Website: apple
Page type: billing-address
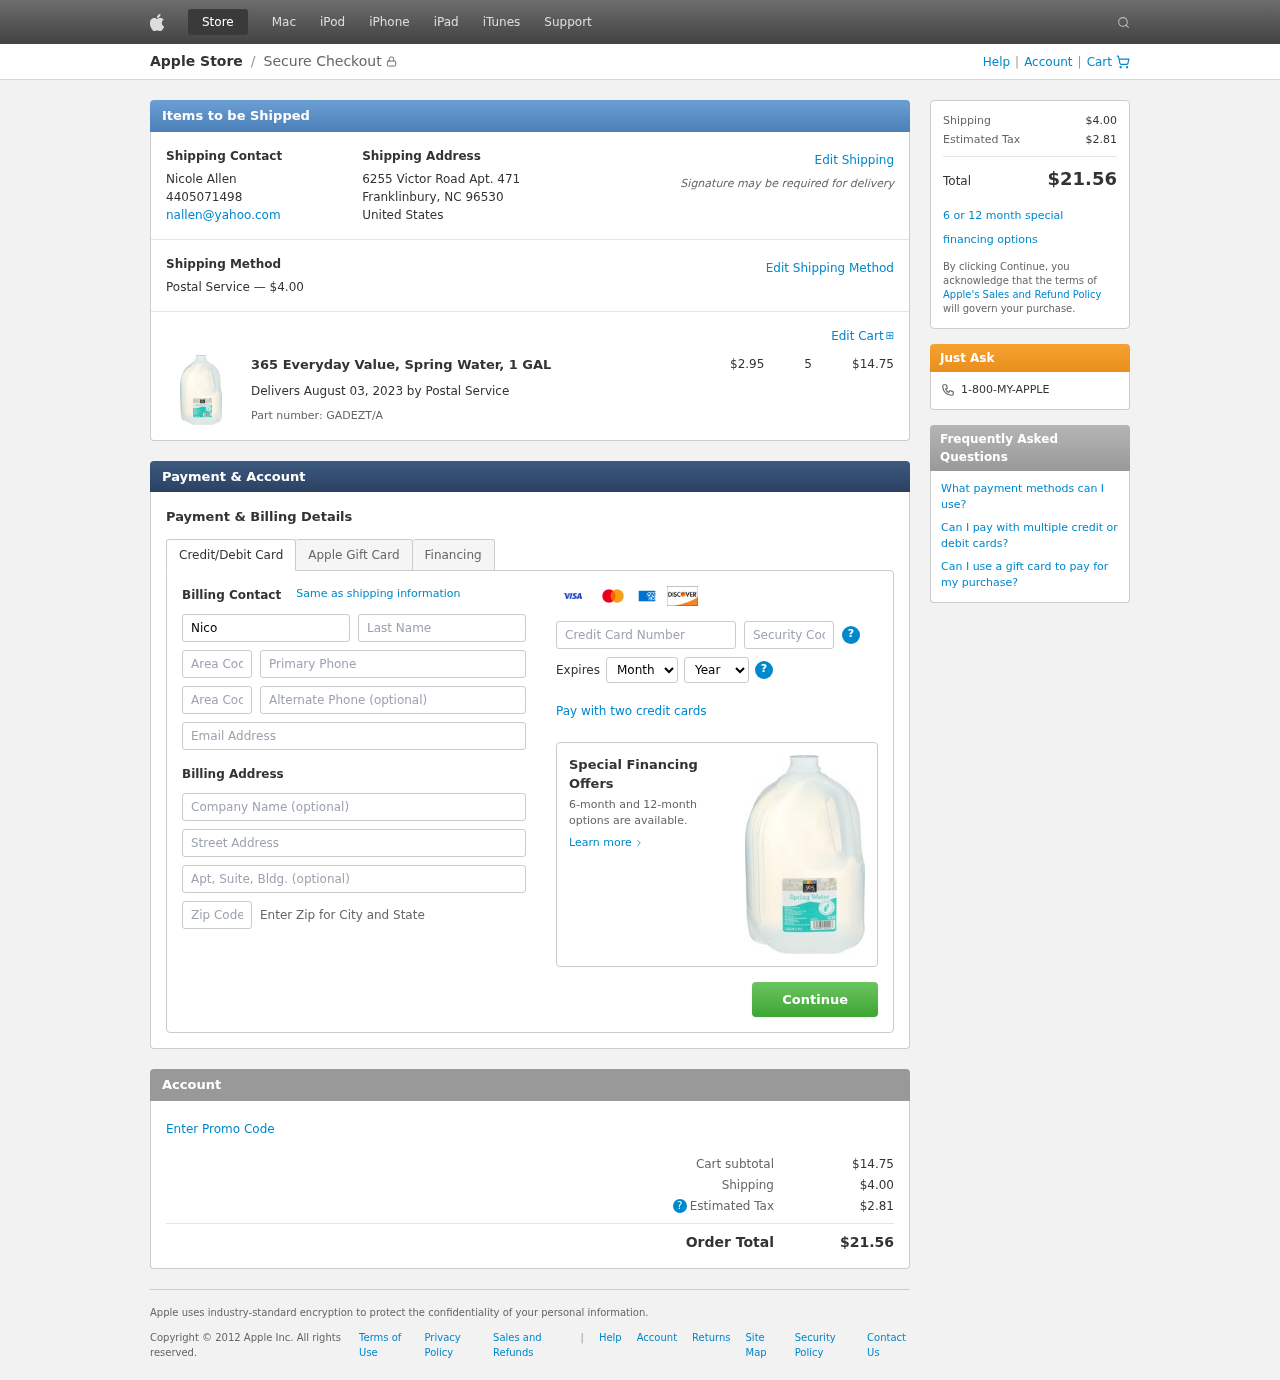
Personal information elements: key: PII_CARD_CVV
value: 709
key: PII_CARD_EXPIRY_MONTH
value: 04
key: PII_CARD_EXPIRY_YEAR
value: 28
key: PII_CARD_NUMBER
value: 5372 0695 0089 0086
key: PII_CITY_STATE_ZIP
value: Franklinbury, NC 96530
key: PII_COMPANY
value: Smith, Morgan and Burch
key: PII_COUNTRY
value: United States
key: PII_EMAIL
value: nallen@yahoo.com
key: PII_FIRSTNAME
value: Nicole
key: PII_FULLNAME
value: Nicole Allen
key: PII_LASTNAME
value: Allen
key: PII_PHONE
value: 4405071498
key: PII_PHONE_AREA
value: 440
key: PII_POSTCODE2
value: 65810
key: PII_STREET
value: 6255 Victor Road Apt. 471
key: PII_STREET2
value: Suite 913
Product elements: key: PRODUCT1_NAME
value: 365 Everyday Value, Spring Water, 1 GAL
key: PRODUCT1_PRICE
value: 2.95
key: PRODUCT1_QUANTITY
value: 5
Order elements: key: ORDER_SHIPPING_COST
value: $4.00
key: ORDER_SUBTOTAL
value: $14.75
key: ORDER_DELIVERY_DATE
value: August 03, 2023
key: ORDER_PART_NUMBER
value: GADEZT/A
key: ORDER_TAX
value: $2.81
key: ORDER_TOTAL
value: $21.56